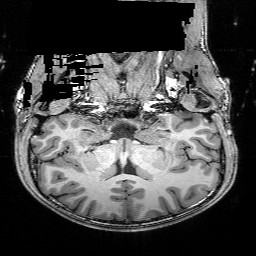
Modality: T1w
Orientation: sagittal
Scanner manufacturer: siemens
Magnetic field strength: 3 T
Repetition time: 2.25 s
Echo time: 0.00418 s